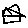
Label: house